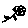
Label: flower